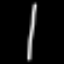
Label: line